Interaction volume radius: 10 \u00c5
Interaction volume height: 45 \u00c5
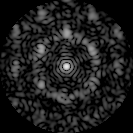
Disorder parameter: 0.646